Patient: sex M, age 57
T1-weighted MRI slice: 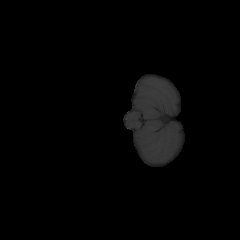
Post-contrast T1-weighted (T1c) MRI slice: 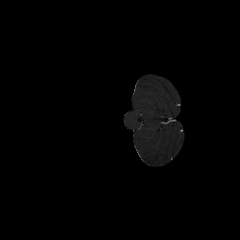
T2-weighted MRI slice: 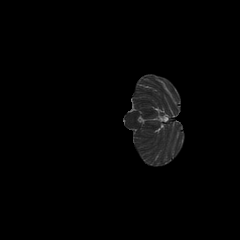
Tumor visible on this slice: no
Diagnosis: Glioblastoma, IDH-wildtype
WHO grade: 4